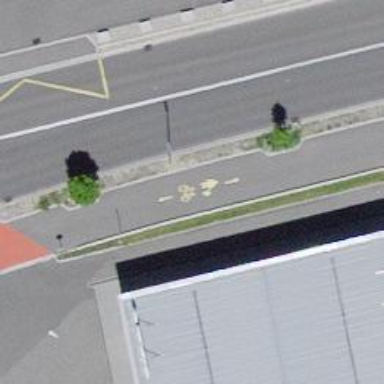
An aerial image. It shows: Bus stop with platform for public transport.